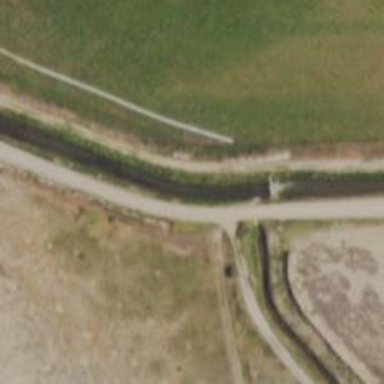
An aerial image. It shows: Canal.